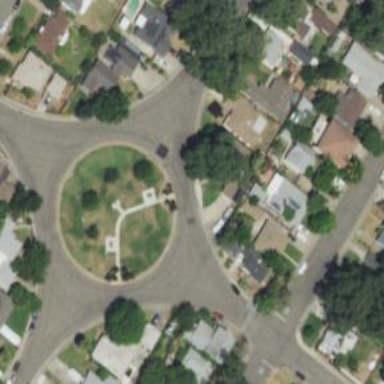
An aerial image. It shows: Residential road with roundabout.